Aerial crown-view tile of a tropical tree (Barro Colorado Island, Panama), acquired 20250616:
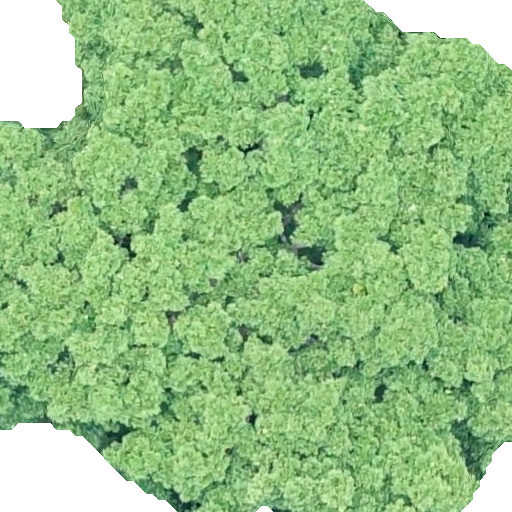
Species: Ficus obtusifolia
GBIF accepted scientific name: Ficus obtusifolia
Crown area: 441.856 m²